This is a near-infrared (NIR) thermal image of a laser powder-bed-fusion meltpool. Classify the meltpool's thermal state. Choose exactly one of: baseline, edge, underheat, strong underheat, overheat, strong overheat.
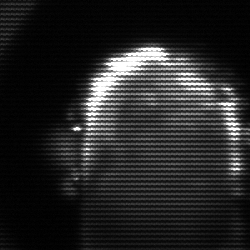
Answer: baseline